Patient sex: M
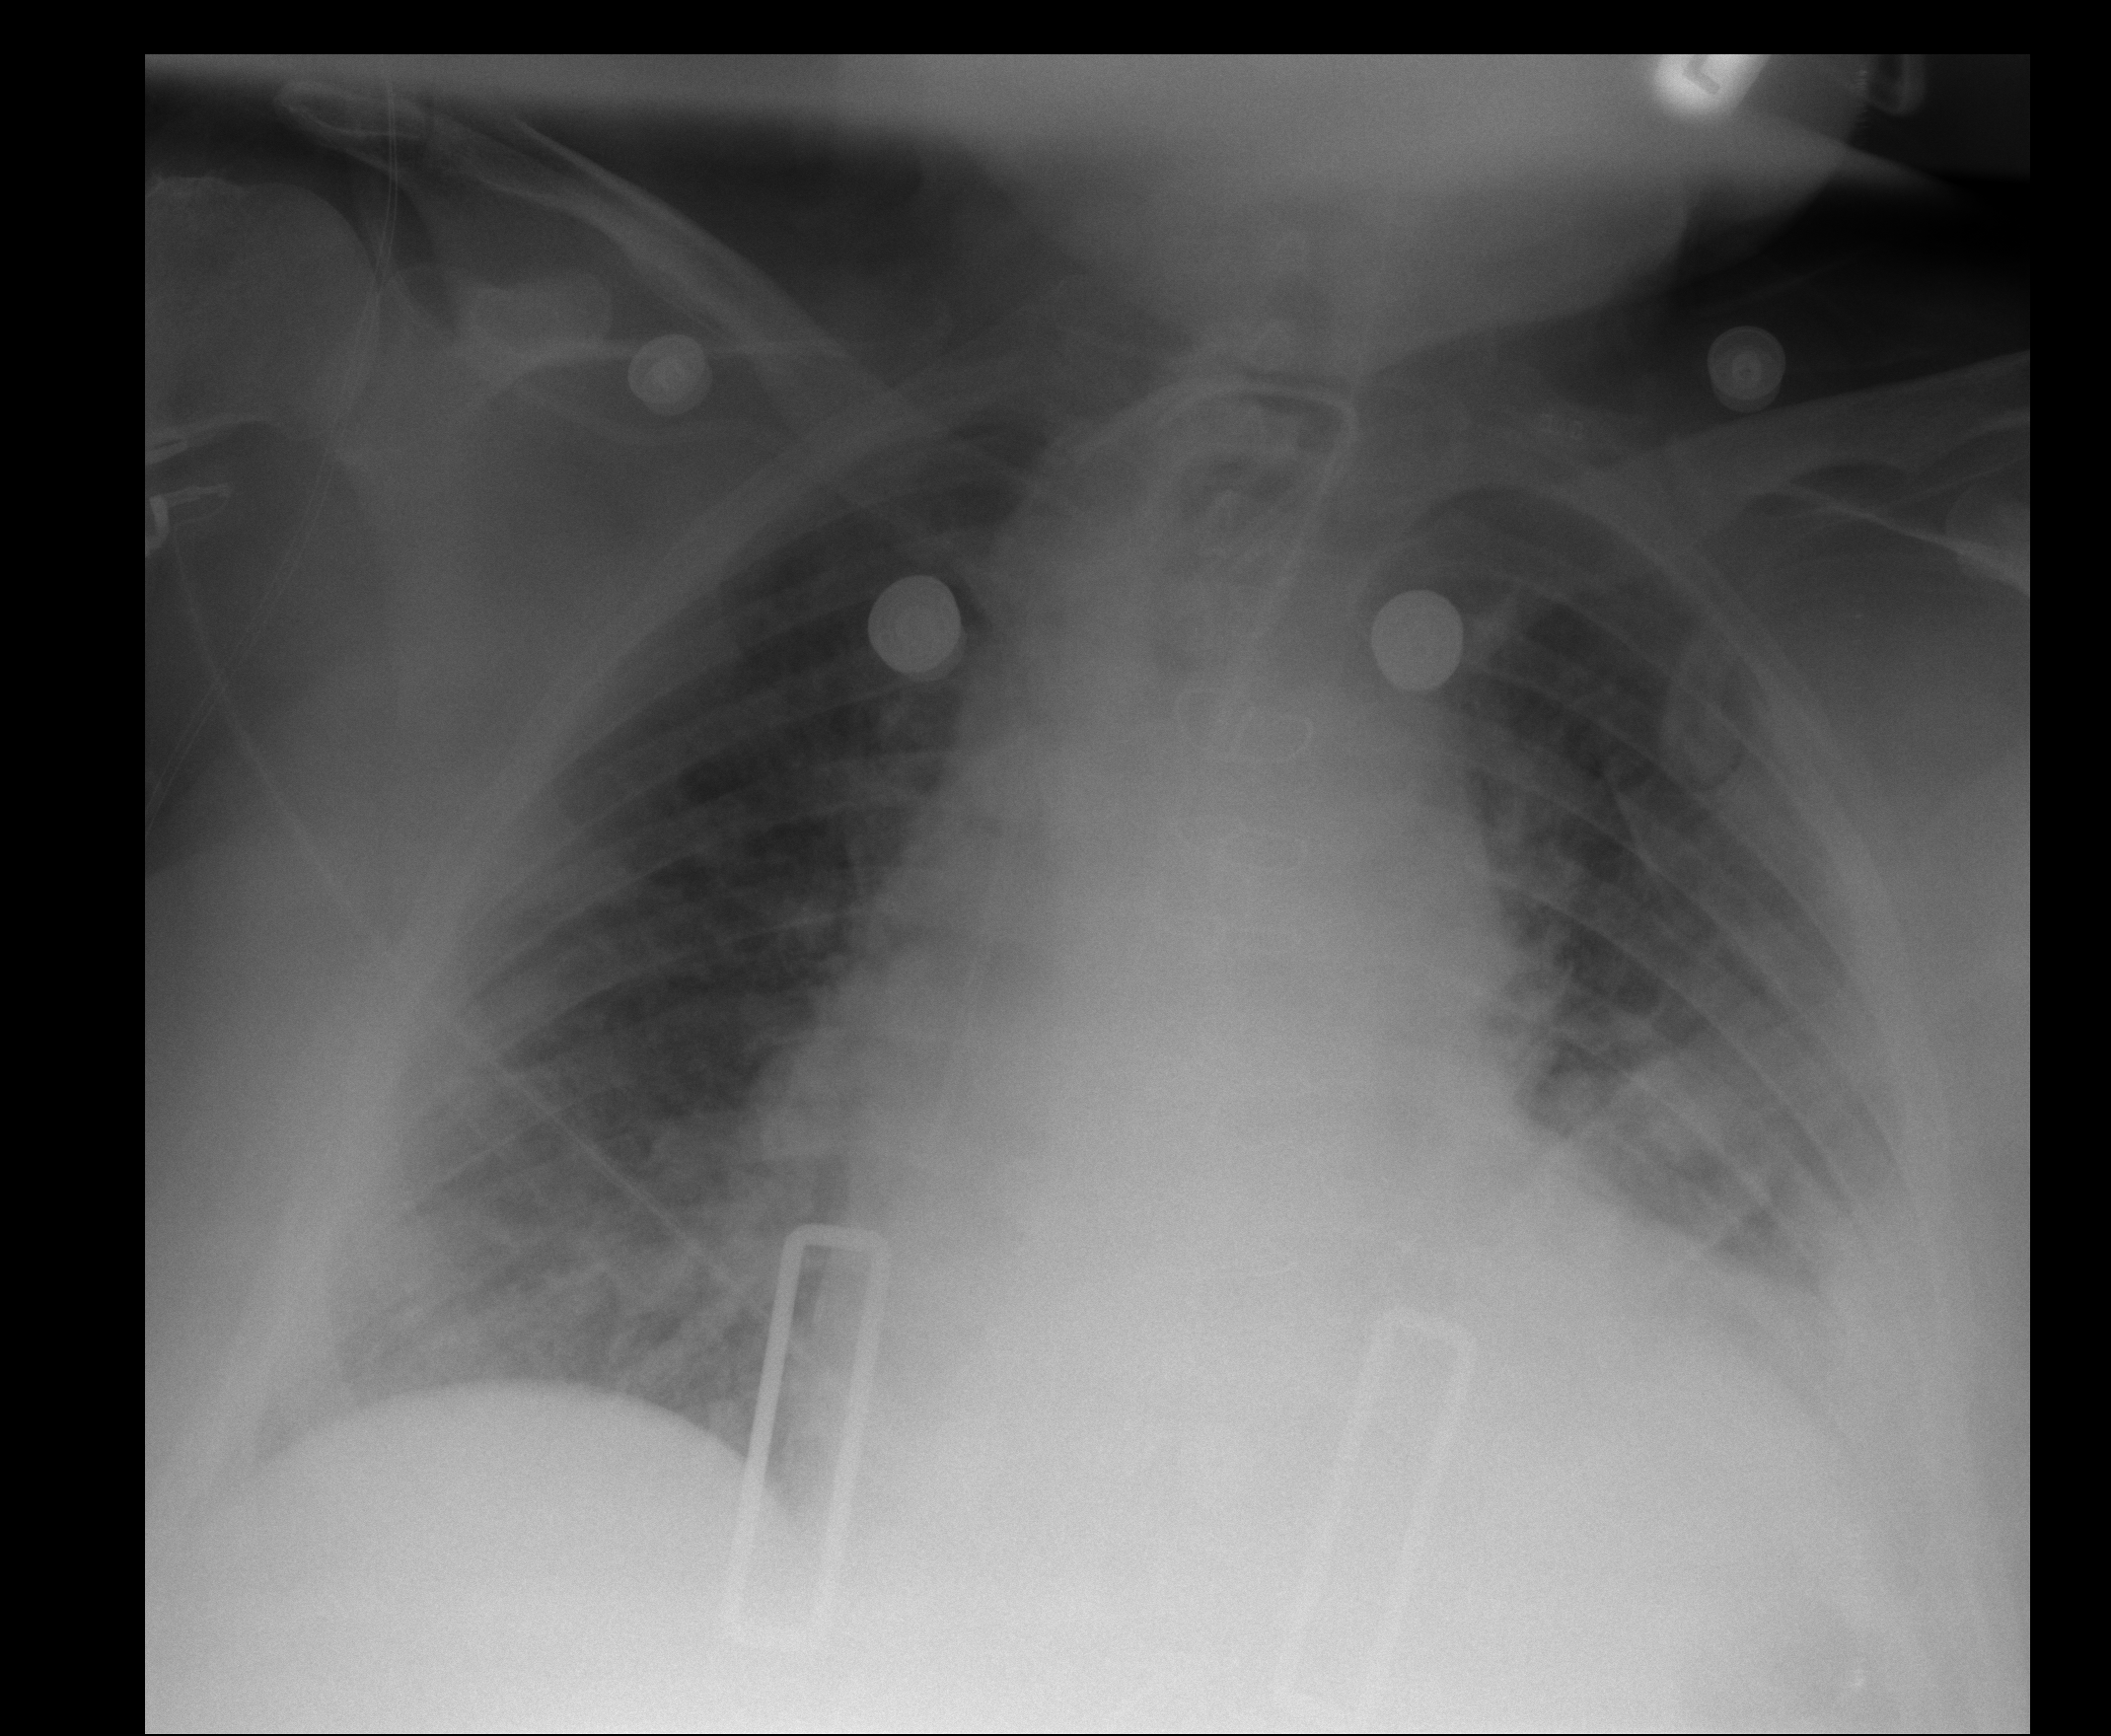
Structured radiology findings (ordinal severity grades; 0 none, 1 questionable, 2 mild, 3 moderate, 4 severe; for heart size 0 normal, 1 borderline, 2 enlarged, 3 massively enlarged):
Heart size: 2
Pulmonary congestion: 2
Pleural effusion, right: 1
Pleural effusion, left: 2
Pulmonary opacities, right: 1
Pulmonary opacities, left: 1
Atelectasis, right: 1
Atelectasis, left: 2